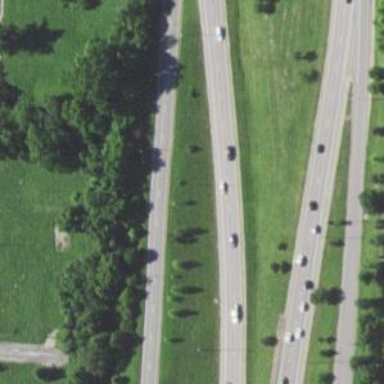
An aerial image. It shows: This image shows trunk highway that functions as expressway.